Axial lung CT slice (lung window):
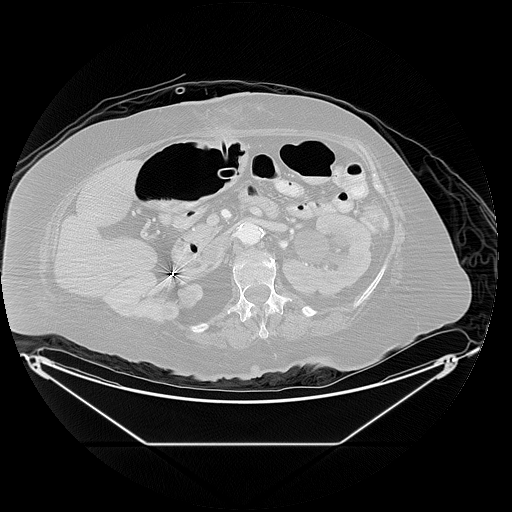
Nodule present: no